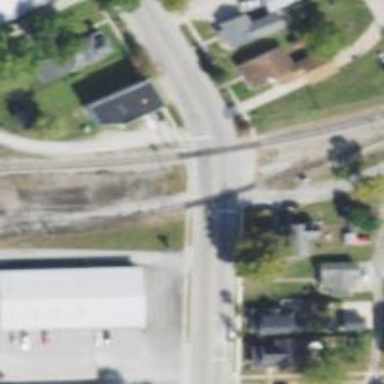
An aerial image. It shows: Level crossing with lights on the railway.